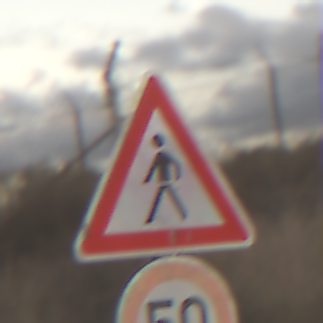
Verkehrszeichen: FussgaengerRechts
Zusatzzeichen unten: Geschwindigkeit50
Umgebung: Outdoor, RoadRail
Tageszeit: SunriseSunset
Wetter: PartlyCloudy
Licht: Natural
Jahreszeit: NotSpecified
Kontrast: LowContrast